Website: lowes
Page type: review-order
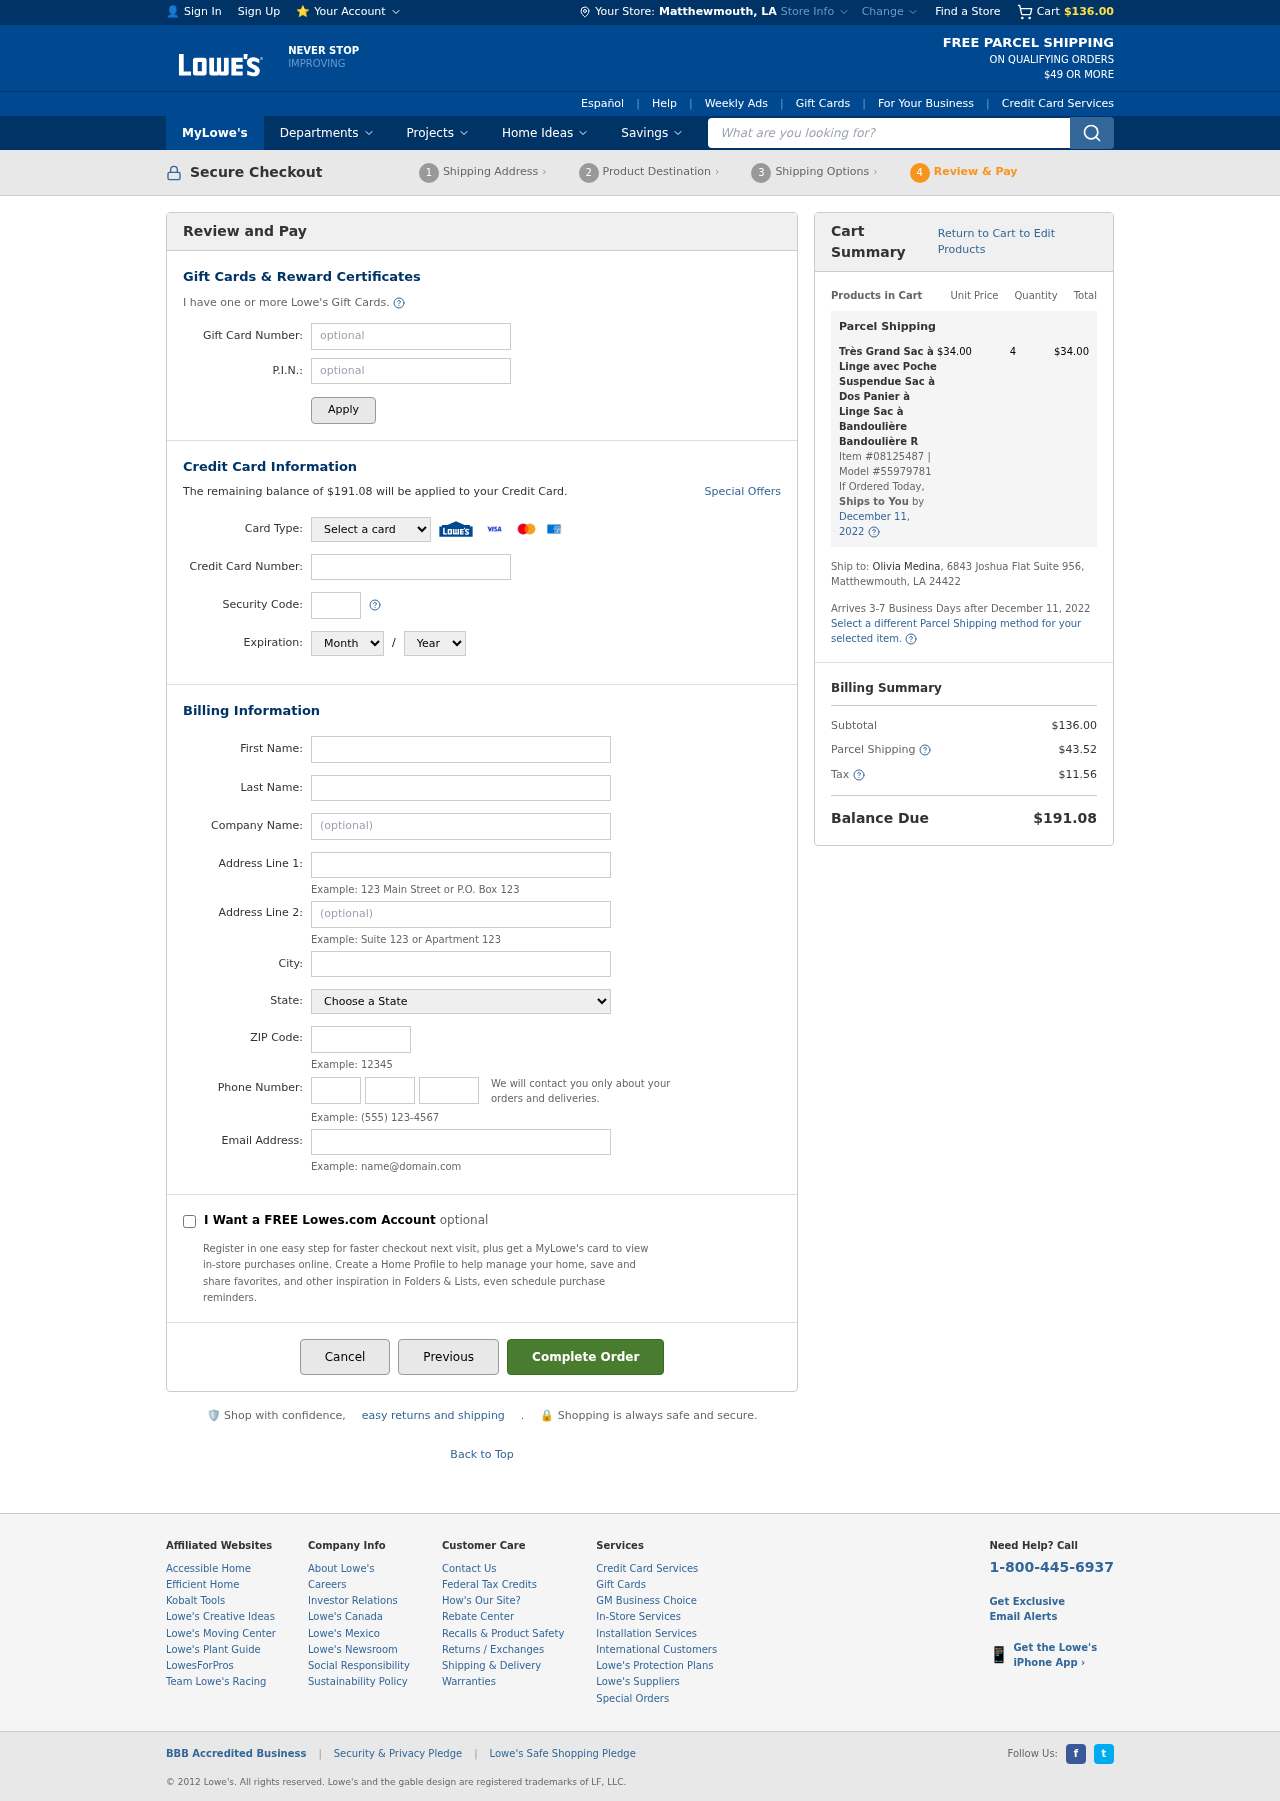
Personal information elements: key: PII_CARD_CVV
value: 212
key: PII_CARD_EXPIRY_MONTH
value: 01
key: PII_CARD_EXPIRY_YEAR
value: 28
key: PII_CARD_NUMBER
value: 5588 9584 8572 5525
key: PII_CARD_TYPE
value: Mastercard
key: PII_CITY
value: Matthewmouth
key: PII_CITY_STATE
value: Matthewmouth, LA
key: PII_EMAIL
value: omedina@yahoo.com
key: PII_FIRSTNAME
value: Olivia
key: PII_LASTNAME
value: Medina
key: PII_PHONE_AREA
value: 450
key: PII_PHONE_PREFIX
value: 376
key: PII_PHONE_SUFFIX
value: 2168
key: PII_POSTCODE
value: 24422
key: PII_STATE
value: Louisiana
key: PII_STREET
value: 6843 Joshua Flat Suite 956
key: PII_STREET2
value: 6843 Joshua Flat Suite 956
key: PII_FULLNAME2
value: Olivia Medina
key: PII_STATE_ABBR
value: LA
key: PII_POSTCODE_FULL
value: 24422
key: PII_CITY_STATE_ZIP
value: Matthewmouth, LA 24422
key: PII_POSTCODE_NUMERIC
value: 24422
Product elements: key: PRODUCT1_NAME
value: Très Grand Sac à Linge avec Poche Suspendue Sac à Dos Panier à Linge Sac à Bandoulière Bandoulière R
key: PRODUCT1_PRICE
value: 34
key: PRODUCT1_QUANTITY
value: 4
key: PRODUCT1_ITEM_NUMBER
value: Item #08125487
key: PRODUCT1_MODEL_NUMBER
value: Model #55979781
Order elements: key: ORDER_SUBTOTAL
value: $136.00
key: ORDER_BALANCE_DUE
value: $191.08
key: ORDER_SHIPPING_DATE
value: December 11, 2022
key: ORDER_ITEM_TOTAL
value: $34.00
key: ORDER_SHIPPING_DATE2
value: December 11, 2022
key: ORDER_SHIPPING_COST
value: $43.52
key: ORDER_TAX
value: $11.56
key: ORDER_TOTAL
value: $191.08
Search elements: key: HEADER_SEARCH
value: What are you looking for?